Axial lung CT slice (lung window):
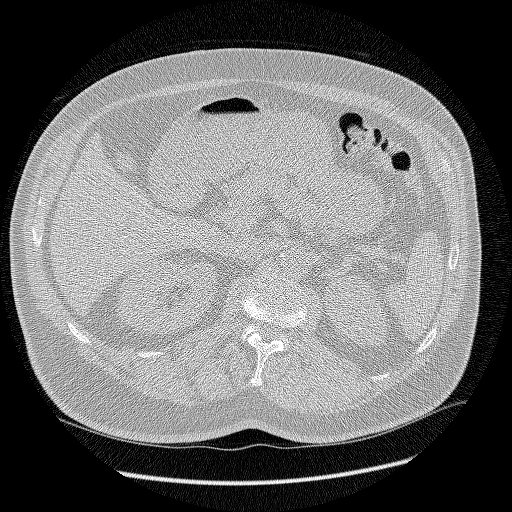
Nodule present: no